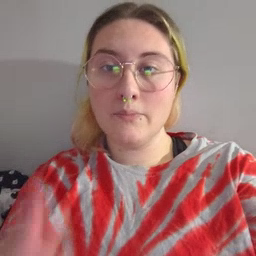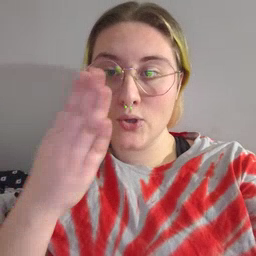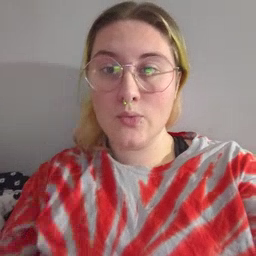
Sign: blue